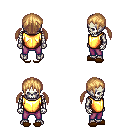
a pixel art fantasy rpg character, male body template, skeleton, gold chest armor, magenta pants, light blonde twin-tailed hairstyle, brown slippers, four views (front, back, left, right), 2x2 character sprite sheet, small pixel art, hard edges, no anti-aliasing